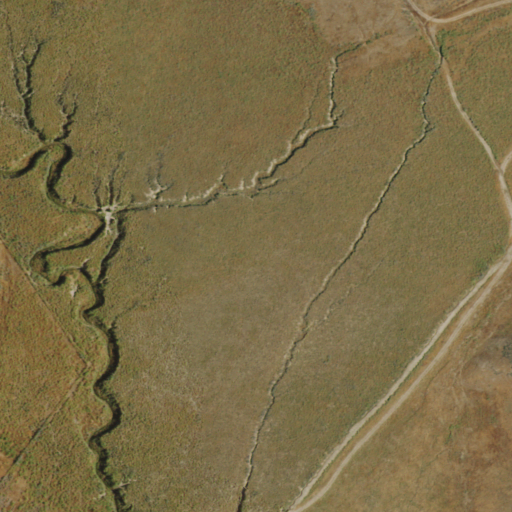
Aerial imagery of valley in Nevada named Long Canyon containing shrub and grassland